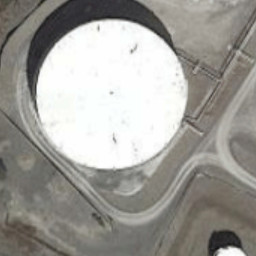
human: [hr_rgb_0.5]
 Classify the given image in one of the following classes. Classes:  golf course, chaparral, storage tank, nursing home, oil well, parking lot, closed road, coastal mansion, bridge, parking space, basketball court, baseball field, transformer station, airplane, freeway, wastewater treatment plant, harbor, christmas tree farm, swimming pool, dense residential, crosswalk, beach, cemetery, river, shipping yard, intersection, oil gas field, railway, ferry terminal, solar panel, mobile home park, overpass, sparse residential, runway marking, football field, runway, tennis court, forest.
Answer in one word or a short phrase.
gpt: storage tank